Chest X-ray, AP view. Patient: 36 years old, sex F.
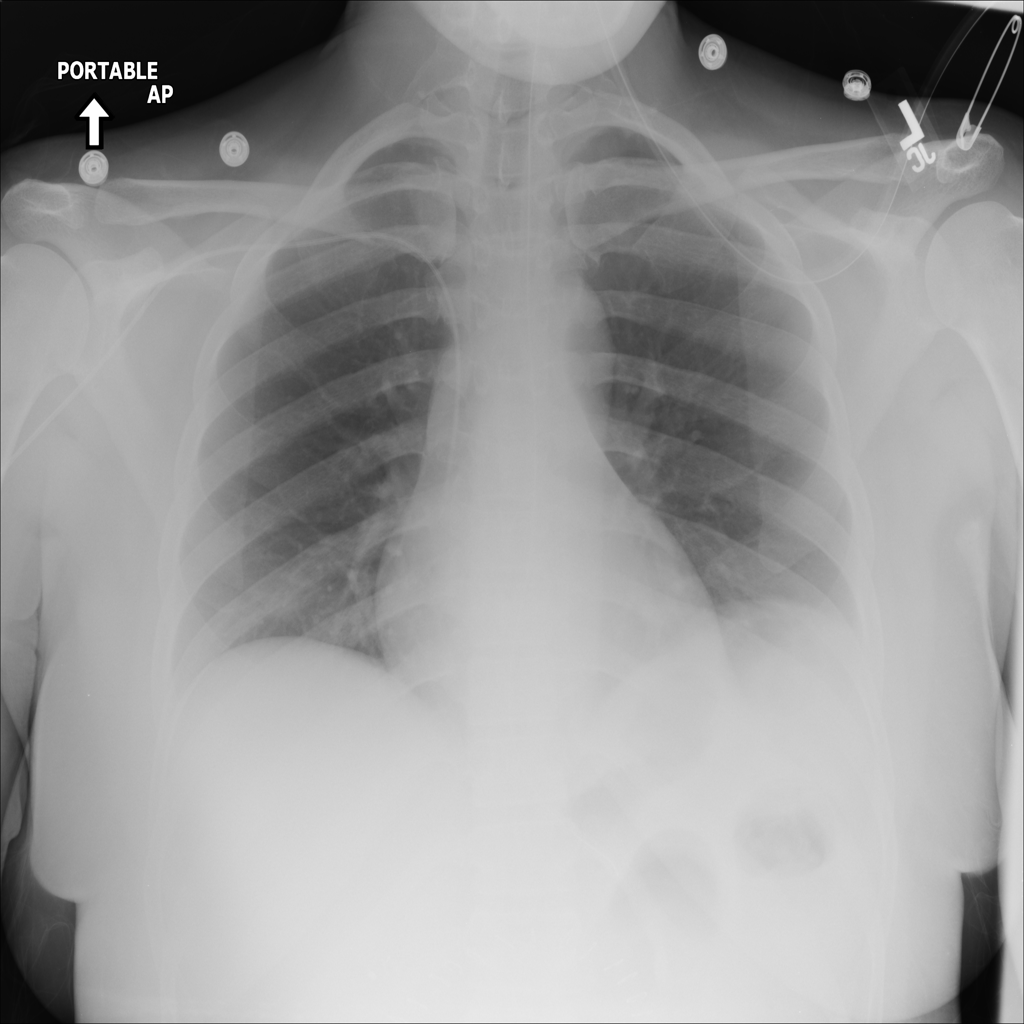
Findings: Atelectasis